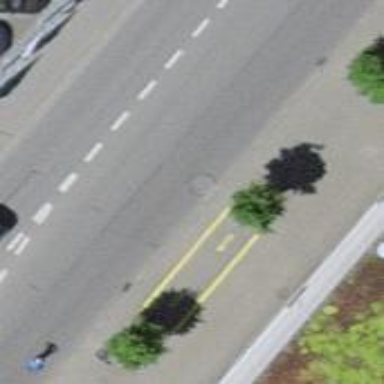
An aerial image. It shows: Sidewalk along the footway.